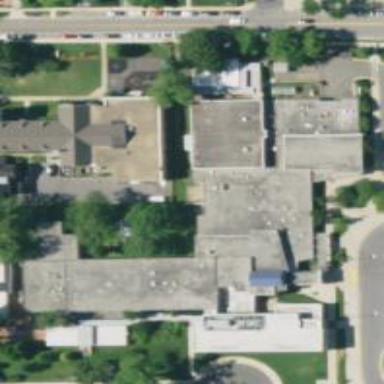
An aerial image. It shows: School building.